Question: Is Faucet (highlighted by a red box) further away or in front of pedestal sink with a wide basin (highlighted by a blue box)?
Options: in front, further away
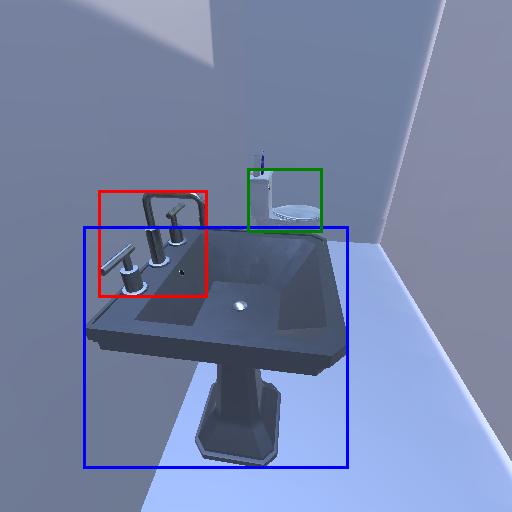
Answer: in front